Interaction volume radius: 10 \u00c5
Interaction volume height: 20 \u00c5
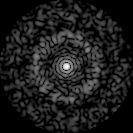
Disorder parameter: 0.853